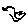
Label: bird